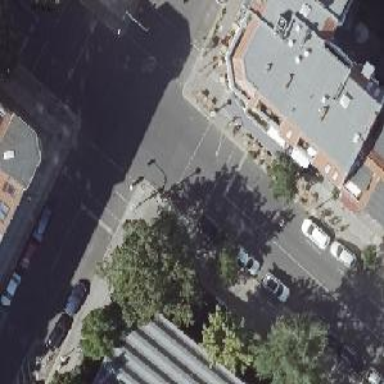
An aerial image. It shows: Asphalt footway with crossing controlled by traffic signals.